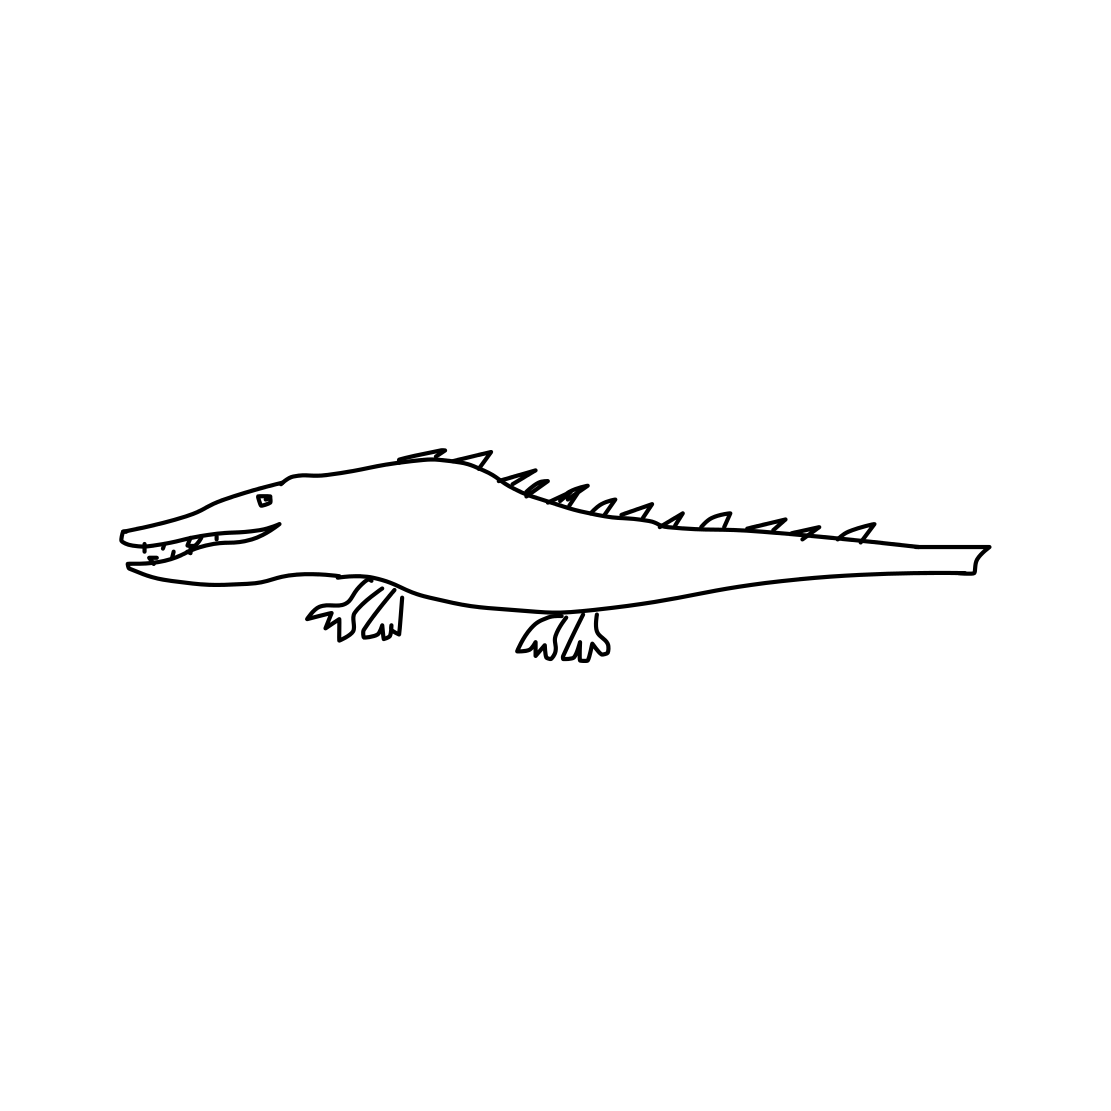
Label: crocodile